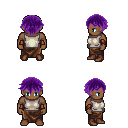
a pixel art fantasy rpg character, male body template, human, dark skin, white sleeveless shirt, robe skirt, purple short bangs hairstyle, cloth bracers, brown shoes, four views (front, back, left, right), 2x2 character sprite sheet, small pixel art, hard edges, no anti-aliasing